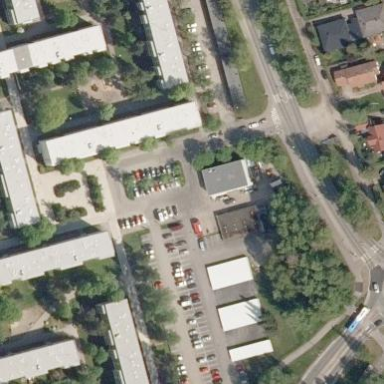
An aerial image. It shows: Parking area with surface.